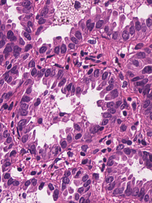
Tumor epithelial tissue: yes
Tumor-associated stroma tissue: yes
Normal tissue: no